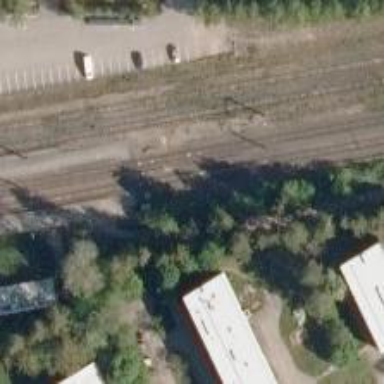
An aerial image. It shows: Railway track with continuous electrified contact lines.